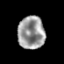
Tissue: prostate
Cell type: Epithelial cells
Senescence score: 0.3463
Nuclear area (px): 863
Mean DAPI intensity: 154.546